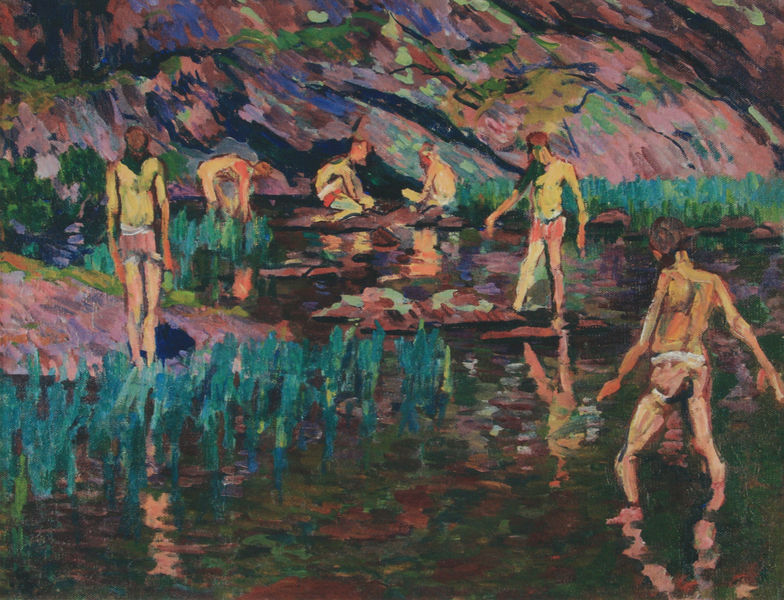
Titel: Bagnante a Cavloccio, Badende im Cavlocciosee
Künstler: Giovanni Giacometti
Standort: Bern
Institution: Sammlung E.W.K.
Schlagwörter: baum, berg, blau, felsen, haut, himmel, körper, mann, nackt, schatten, wasser, akte, baden, badende, bäume, fluss, grün, impressionismus, kirchner, menschen, see, sitzen, ufer, bewegung, bunt, frankreich, köpfe, licht, männer, rücken, gras, rot, expressionismus, malerei, jung, arme, stehen, öl, bach, natur, schilf, spiegelung, weide, brücke, pflanzen, rosa, beine, strand, wellen, fischer, jungen, abstrakt, berge, farben, modern, farbe, people, duktus, sitting, reflexion, bad, waschen, corinth, gesäss, waten, ästhetik, quer, jüngling, badehose, gaugin, rocks, water, plants, dresden, sechs, walking, nolde, graas, bathing, standing, badehosen, otto müller, po, grsäss, swimming trunks